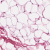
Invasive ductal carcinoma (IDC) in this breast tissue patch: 0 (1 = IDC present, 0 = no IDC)